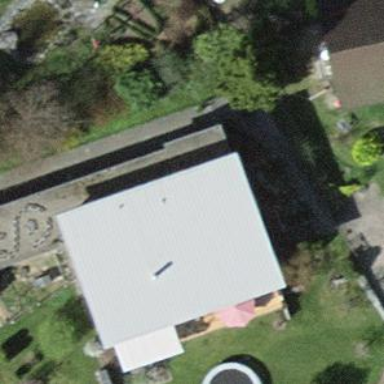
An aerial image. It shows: View of roof of building.